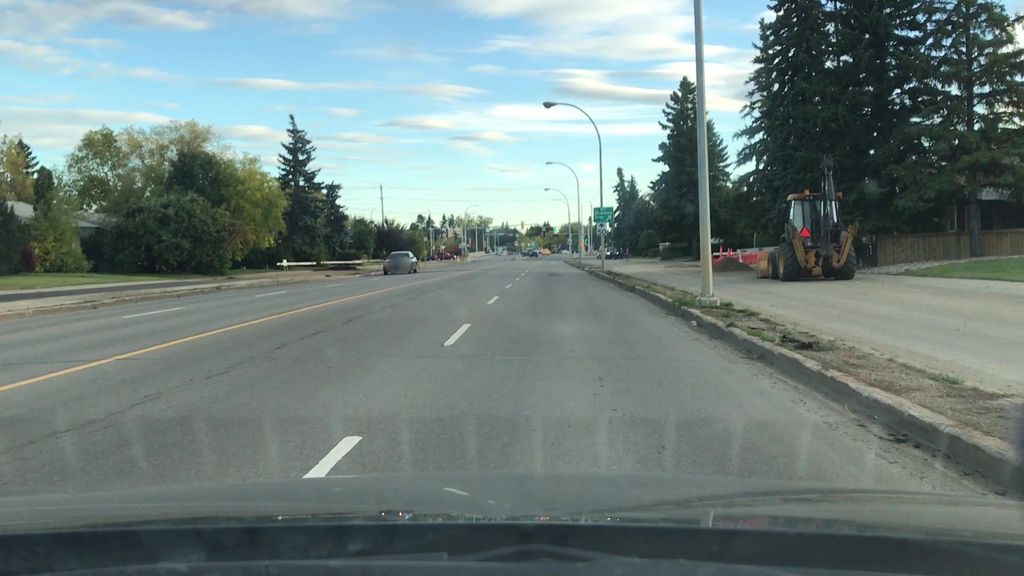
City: edmonton